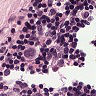
Metastatic tissue present: yes